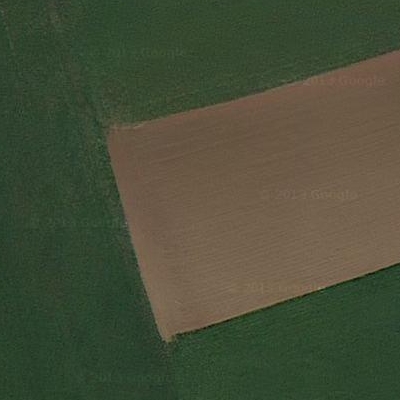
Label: bField